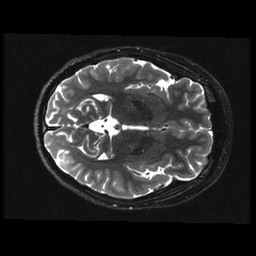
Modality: T2w
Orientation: axial
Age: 15
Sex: female
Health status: ill
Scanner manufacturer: ge
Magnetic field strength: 3 T
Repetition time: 7.5 s
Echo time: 0.1015 s